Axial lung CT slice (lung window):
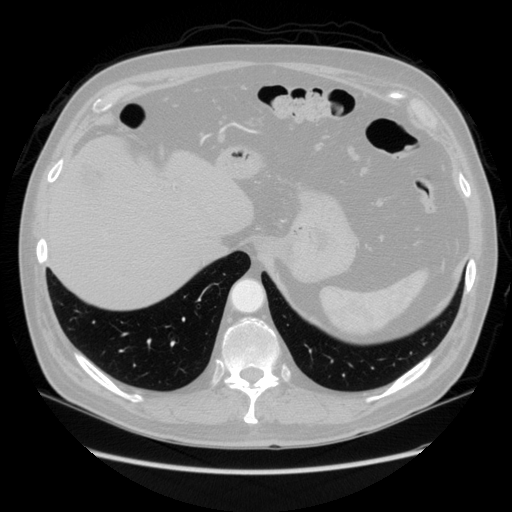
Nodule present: no